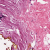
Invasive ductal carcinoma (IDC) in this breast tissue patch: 0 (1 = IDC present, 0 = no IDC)